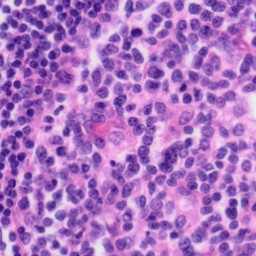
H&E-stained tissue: Tonsil